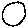
Label: circle